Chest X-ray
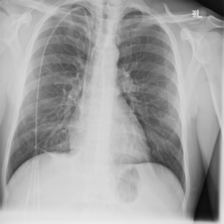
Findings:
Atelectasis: negative
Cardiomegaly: negative
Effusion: negative
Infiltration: negative
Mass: negative
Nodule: negative
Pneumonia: negative
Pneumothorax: negative
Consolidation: negative
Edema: negative
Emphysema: negative
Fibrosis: negative
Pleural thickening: negative
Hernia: negative